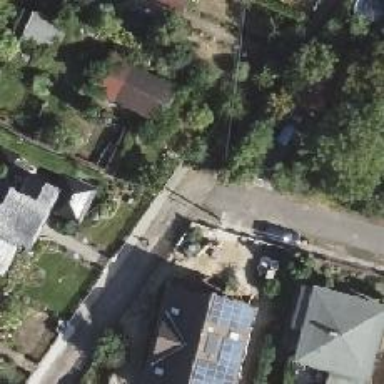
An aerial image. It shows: Residential road.